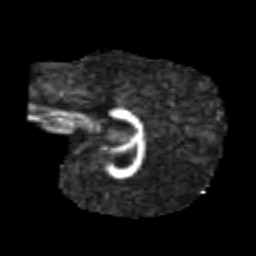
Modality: FA
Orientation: sagittal
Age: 6
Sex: female
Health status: healthy